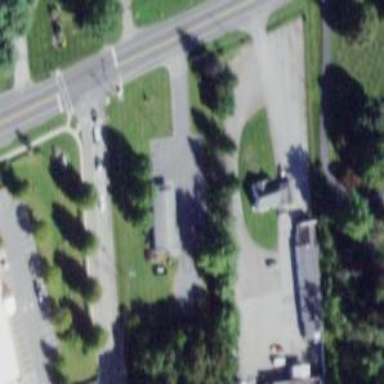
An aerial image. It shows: Car rental facility.